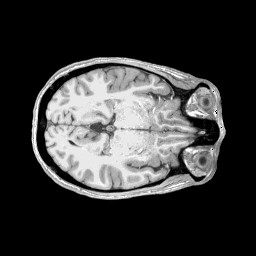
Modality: T1w
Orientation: coronal